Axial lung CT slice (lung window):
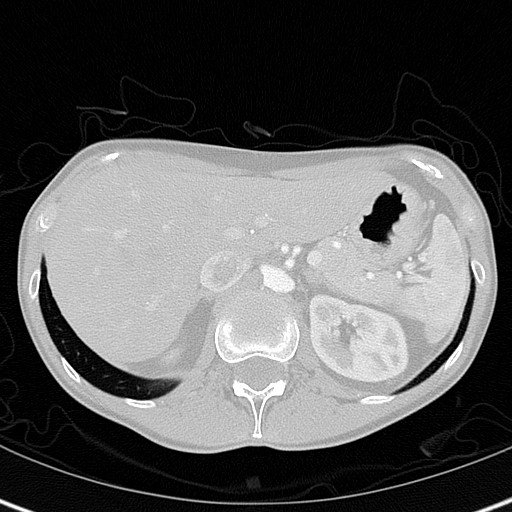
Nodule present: no